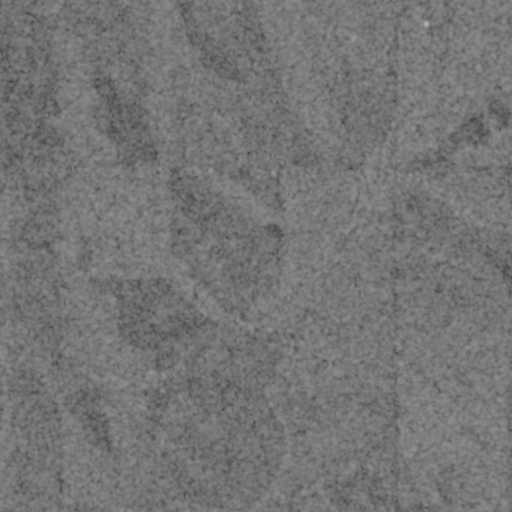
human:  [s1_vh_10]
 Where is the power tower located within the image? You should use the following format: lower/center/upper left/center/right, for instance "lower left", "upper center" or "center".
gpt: The power tower is located in the lower left of the image.
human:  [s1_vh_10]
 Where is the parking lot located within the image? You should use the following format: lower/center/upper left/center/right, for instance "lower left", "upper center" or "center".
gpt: There is no parking lot in the image.

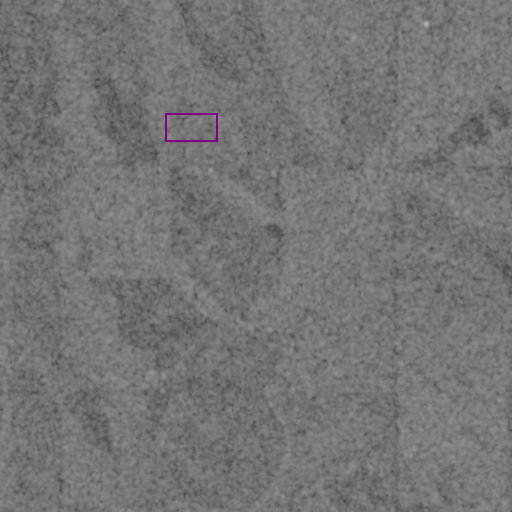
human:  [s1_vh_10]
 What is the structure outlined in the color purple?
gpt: There is no purple outline.
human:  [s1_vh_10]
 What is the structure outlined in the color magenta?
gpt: There is no structure outlined in magenta.